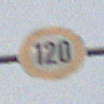
Verkehrszeichen: Geschwindigkeit120
Umgebung: Outdoor, Nature
Tageszeit: MorningAfternoon
Wetter: PartlyCloudy
Licht: Natural
Jahreszeit: Winter
Kontrast: MediumContrast